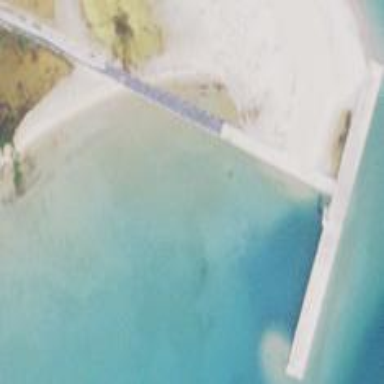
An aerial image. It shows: Man-made pier.